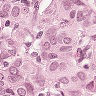
Metastatic tissue present: yes